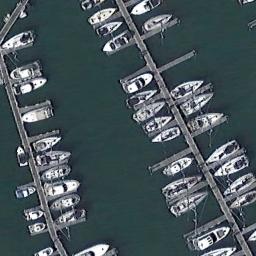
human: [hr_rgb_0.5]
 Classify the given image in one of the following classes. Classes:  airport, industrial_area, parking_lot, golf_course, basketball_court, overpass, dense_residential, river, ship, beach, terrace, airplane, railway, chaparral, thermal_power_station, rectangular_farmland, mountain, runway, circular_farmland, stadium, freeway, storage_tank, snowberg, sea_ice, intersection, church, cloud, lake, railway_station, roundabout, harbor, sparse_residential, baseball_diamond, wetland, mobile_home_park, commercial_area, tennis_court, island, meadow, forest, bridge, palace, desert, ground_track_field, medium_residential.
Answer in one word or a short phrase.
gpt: harbor